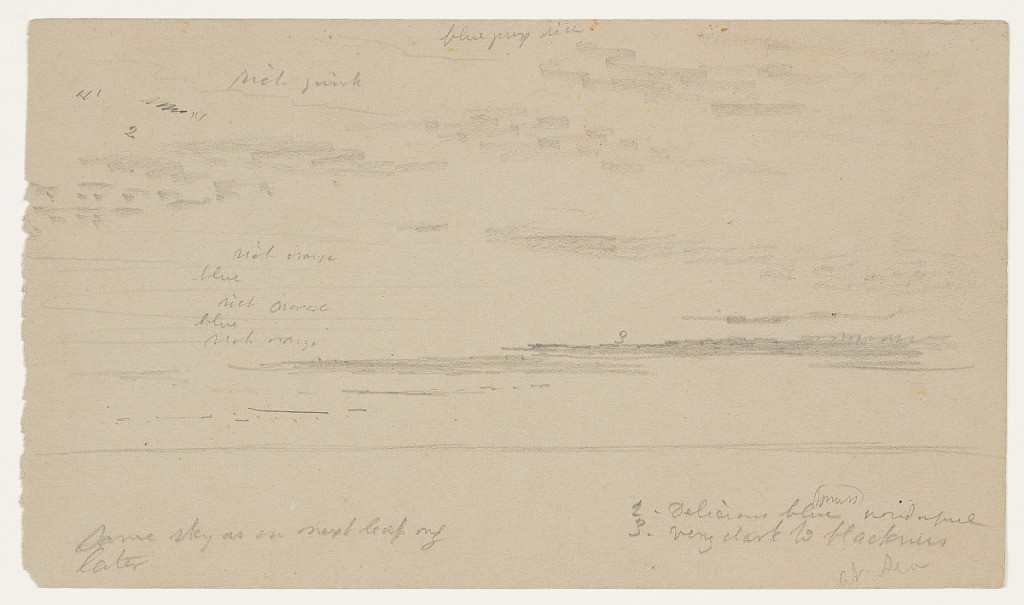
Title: View at Sea near Jamaica
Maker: Frederic Edwin Church, American, 1826–1900
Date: April 29, 1865
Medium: Graphite on gray wove paper
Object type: Drawing
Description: Landscape and atmosphere sketch showing a view at sea near Jamaica. Water extends from the foreground to a distant and low horizon. Above, clouds of various types stretch across the sky during what appears to be sunset.